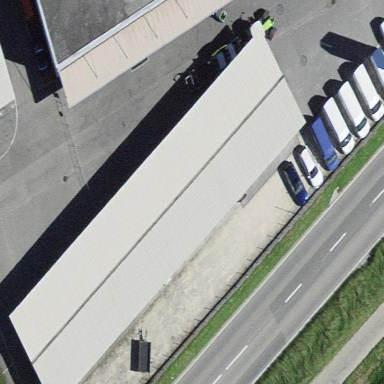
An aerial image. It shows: View of roof of building.